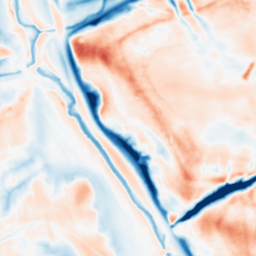
Category: multiscale
Decomposition family: dog
Decomposition parameters: sigma_low: 1
sigma_high: 10
Upsampling method: sinc_hamming
Upsampling parameters: scale: 4
kernel_size: 16
Upsampling scale: 4